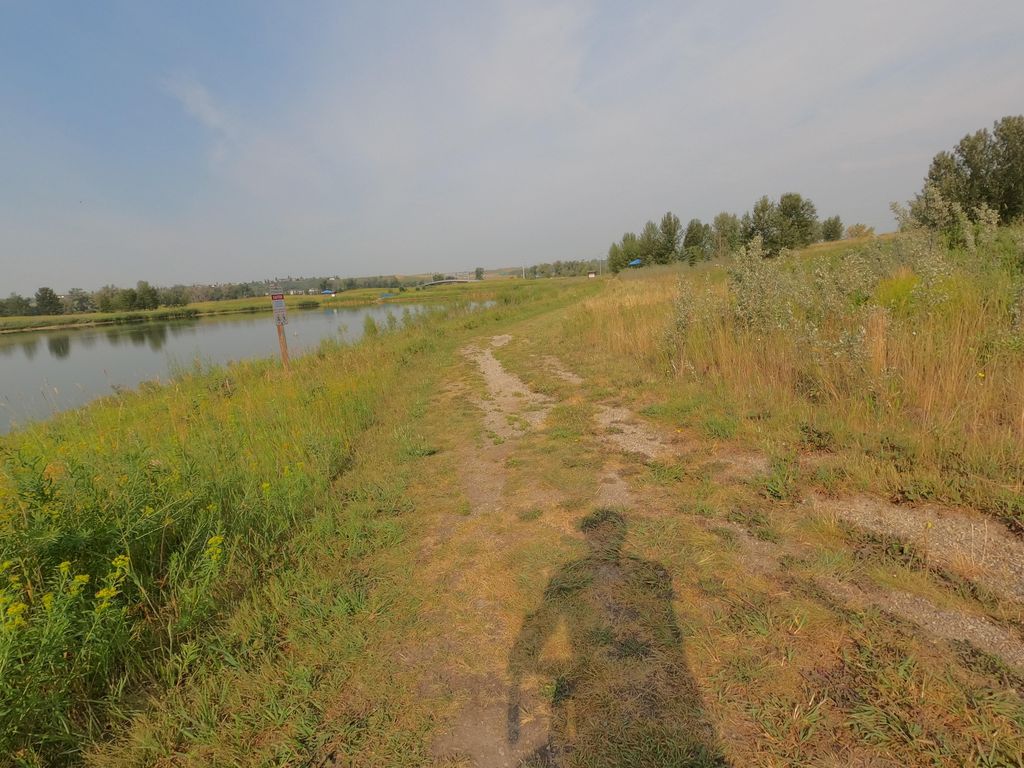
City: calgary